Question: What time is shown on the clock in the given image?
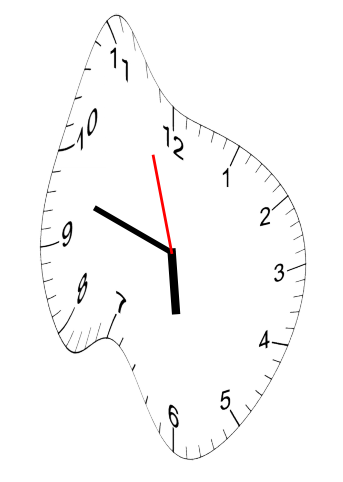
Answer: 05:47:57